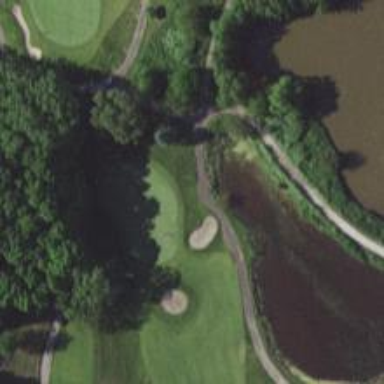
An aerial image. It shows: View of golf hole.